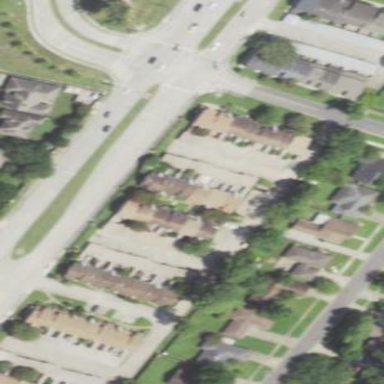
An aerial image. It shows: Residential area with terrace houses.